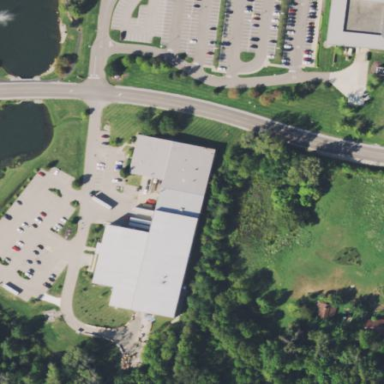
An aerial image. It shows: Industrial building.